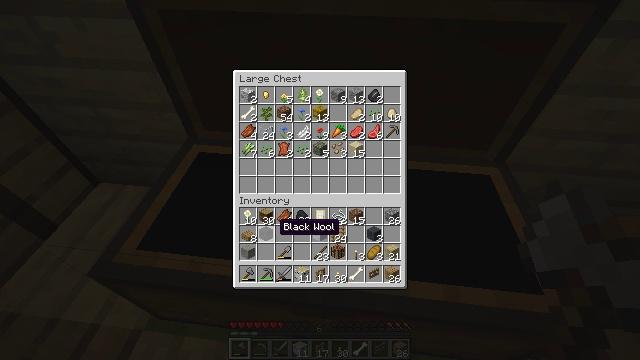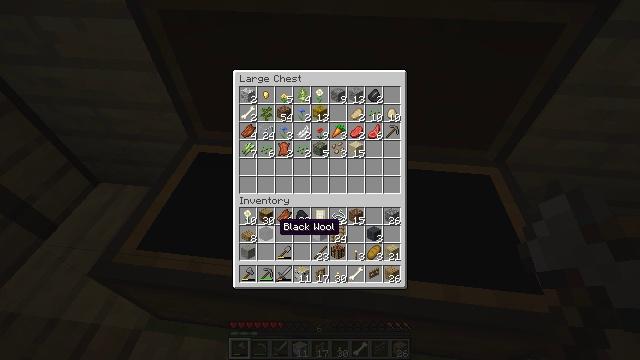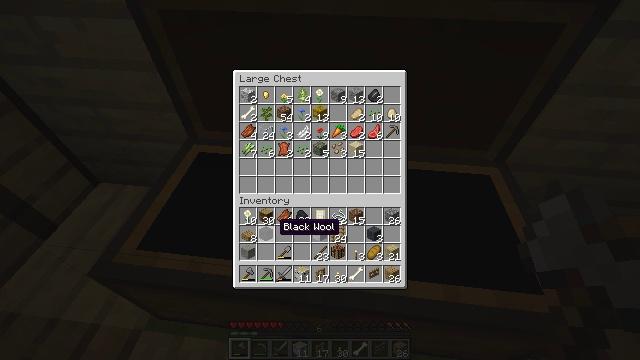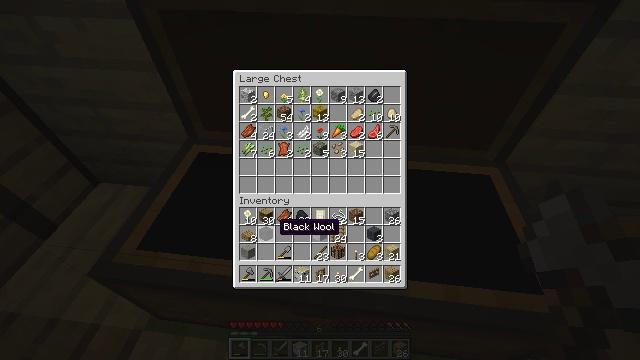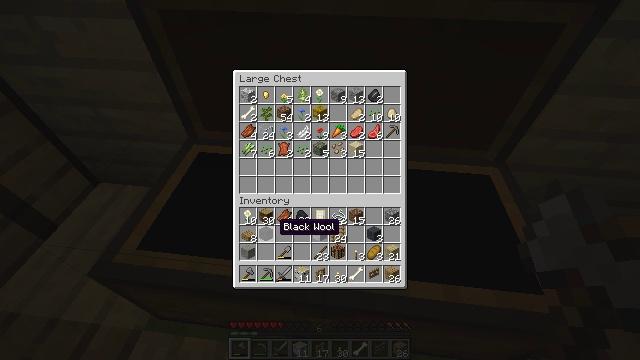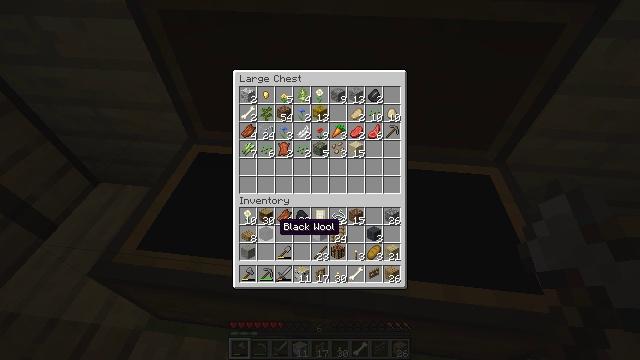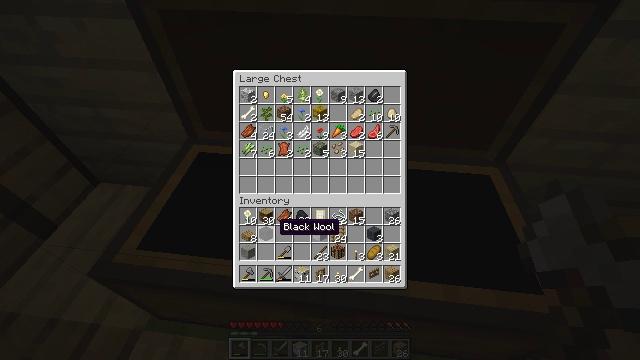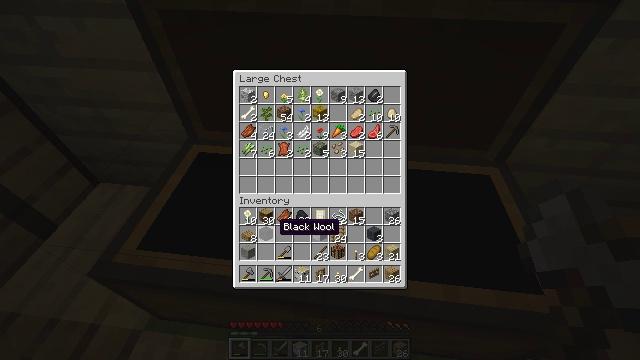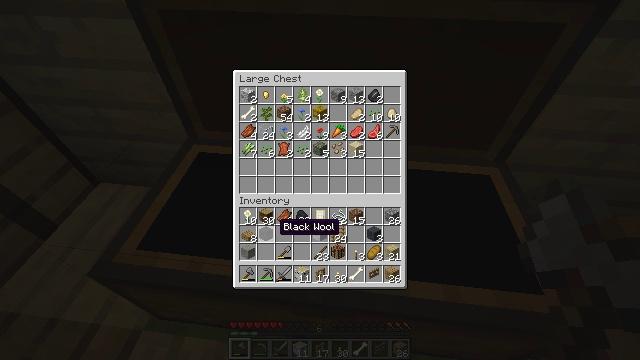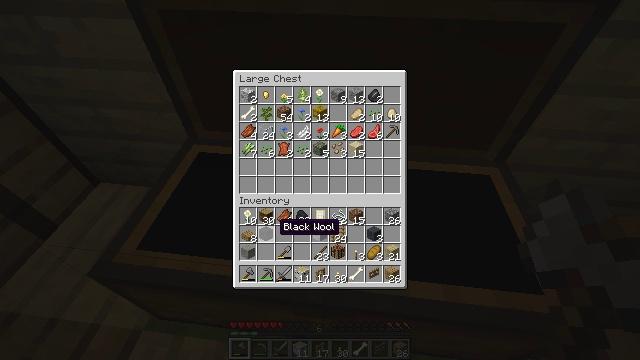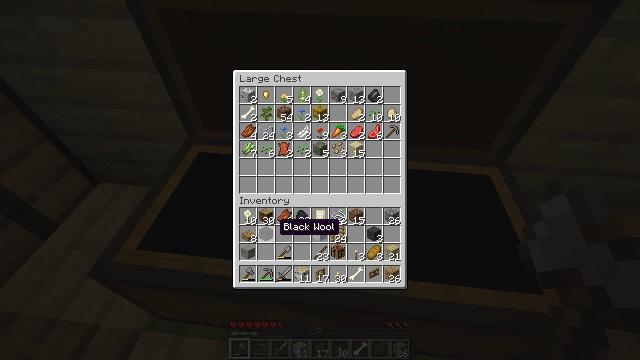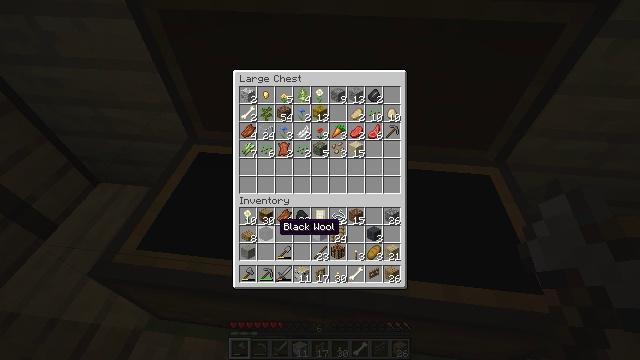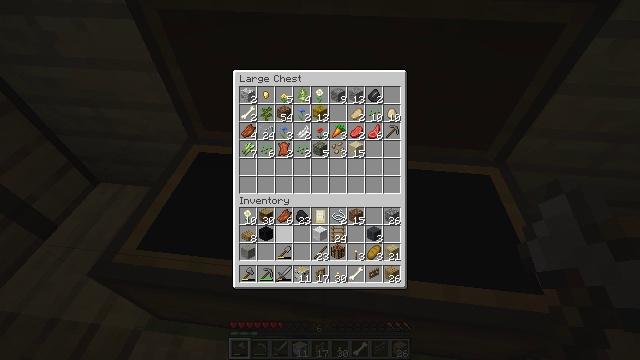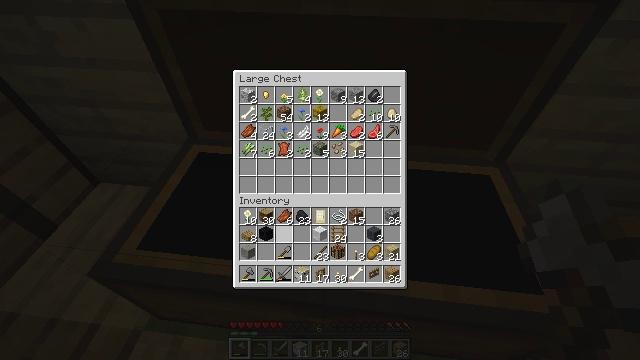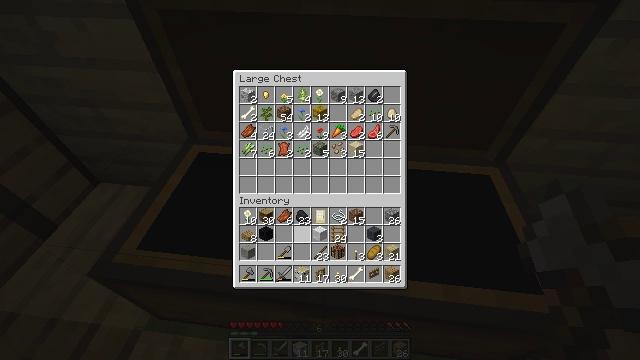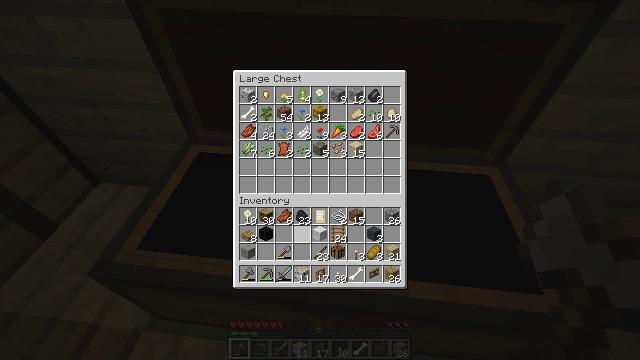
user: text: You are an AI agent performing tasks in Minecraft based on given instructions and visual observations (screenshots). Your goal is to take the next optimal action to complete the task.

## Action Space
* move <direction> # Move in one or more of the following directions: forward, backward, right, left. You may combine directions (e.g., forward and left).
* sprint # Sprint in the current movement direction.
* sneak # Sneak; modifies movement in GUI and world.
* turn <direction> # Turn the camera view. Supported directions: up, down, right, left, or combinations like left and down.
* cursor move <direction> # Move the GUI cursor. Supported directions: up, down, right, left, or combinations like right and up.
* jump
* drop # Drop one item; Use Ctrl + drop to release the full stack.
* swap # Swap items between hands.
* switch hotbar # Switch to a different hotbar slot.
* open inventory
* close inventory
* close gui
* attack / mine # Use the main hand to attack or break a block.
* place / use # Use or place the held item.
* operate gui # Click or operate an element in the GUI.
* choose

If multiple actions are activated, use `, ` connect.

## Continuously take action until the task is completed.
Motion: motion action
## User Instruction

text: Combine wool and wooden planks to make a gray bed.
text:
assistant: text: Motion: no_op
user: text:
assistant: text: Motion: no_op
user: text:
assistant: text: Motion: no_op
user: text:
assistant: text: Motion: no_op
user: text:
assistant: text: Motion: no_op
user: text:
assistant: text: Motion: no_op
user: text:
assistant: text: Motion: no_op
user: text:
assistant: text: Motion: no_op
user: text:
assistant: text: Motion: no_op
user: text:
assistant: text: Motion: no_op
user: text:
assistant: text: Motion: no_op
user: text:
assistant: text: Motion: cursor move right
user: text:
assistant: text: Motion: no_op
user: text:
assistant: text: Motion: cursor move right
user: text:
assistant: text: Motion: no_op
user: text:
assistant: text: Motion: cursor move right
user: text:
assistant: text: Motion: no_op
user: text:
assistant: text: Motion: no_op
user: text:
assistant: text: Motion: no_op
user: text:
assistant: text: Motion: no_op
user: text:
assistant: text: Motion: no_op
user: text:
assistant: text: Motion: no_op
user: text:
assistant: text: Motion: no_op
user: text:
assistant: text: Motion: no_op
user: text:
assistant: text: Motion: no_op
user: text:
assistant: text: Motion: no_op
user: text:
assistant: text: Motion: no_op
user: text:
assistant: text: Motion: no_op
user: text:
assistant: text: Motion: no_op
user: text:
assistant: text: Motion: no_op